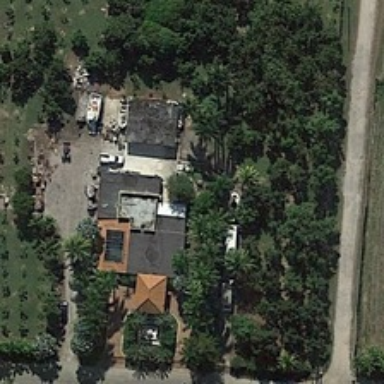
There are many tall trees around the house .